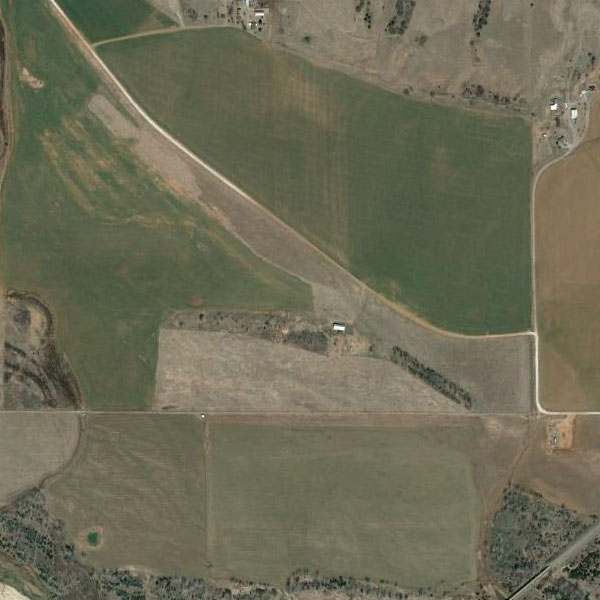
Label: Farmland